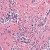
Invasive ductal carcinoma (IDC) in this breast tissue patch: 0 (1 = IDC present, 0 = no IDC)